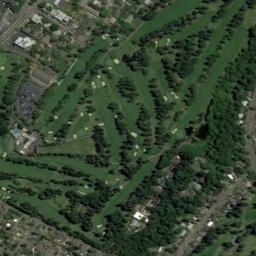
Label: golf_course